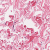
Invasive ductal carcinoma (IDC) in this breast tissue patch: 0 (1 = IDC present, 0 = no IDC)